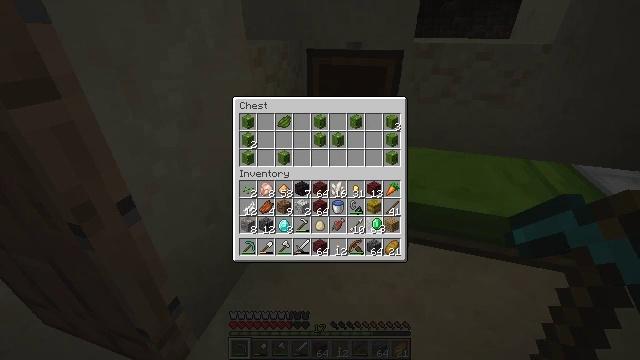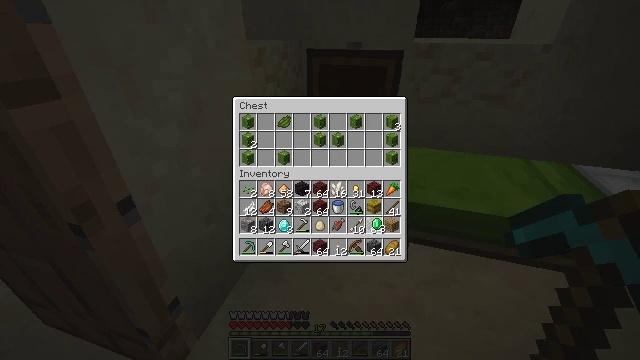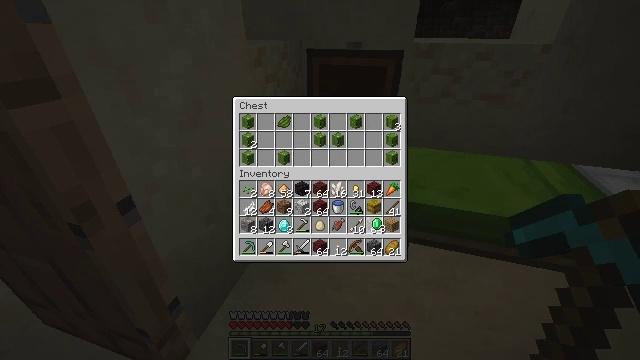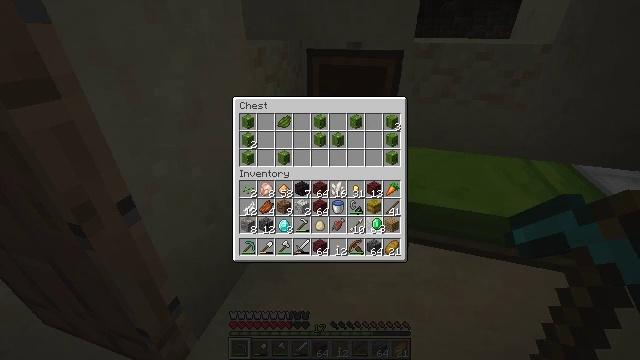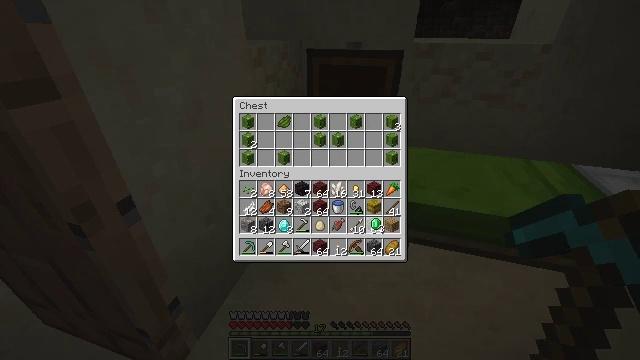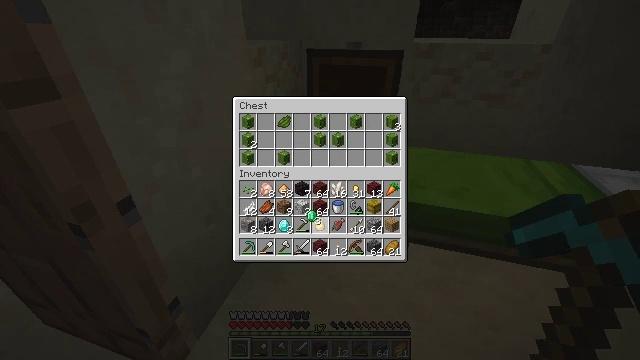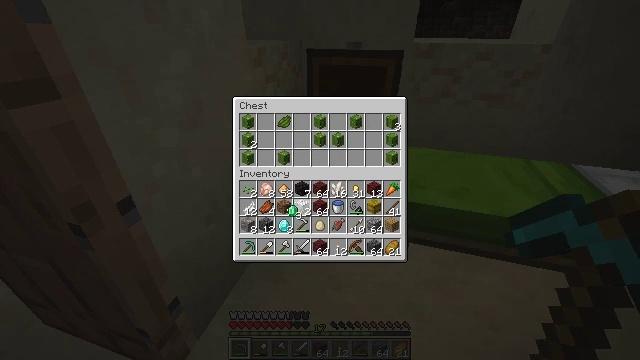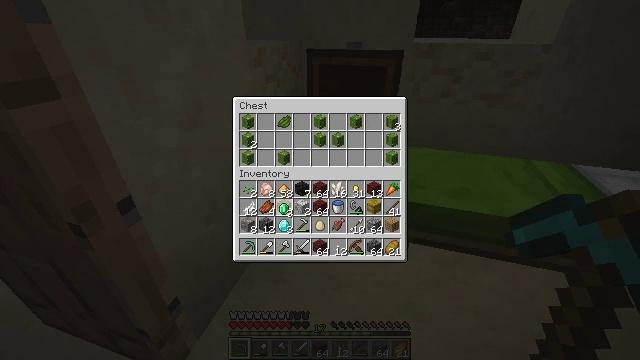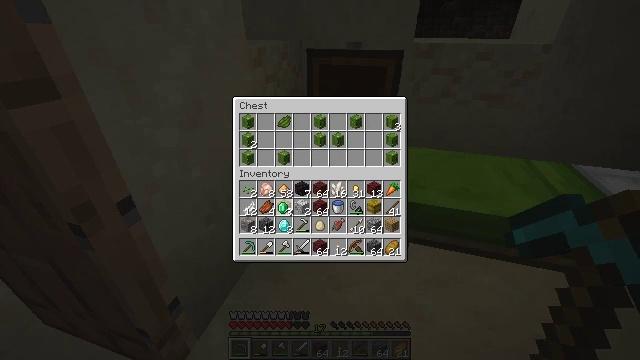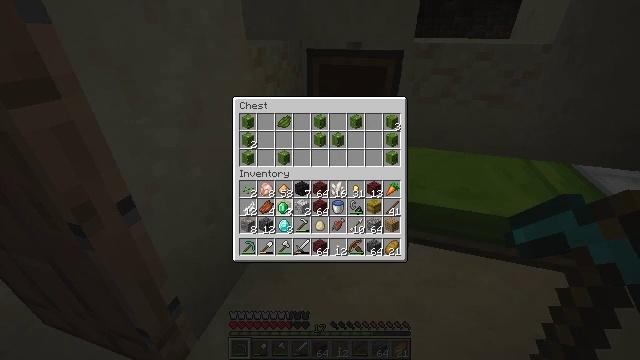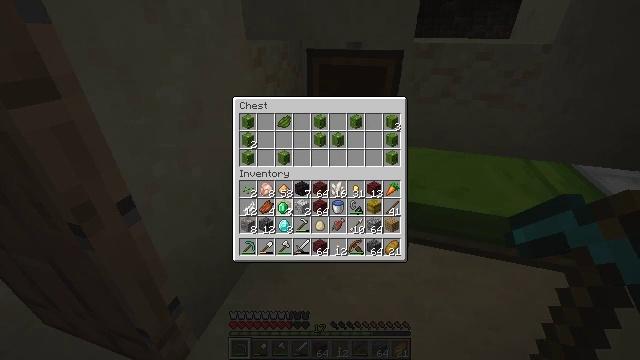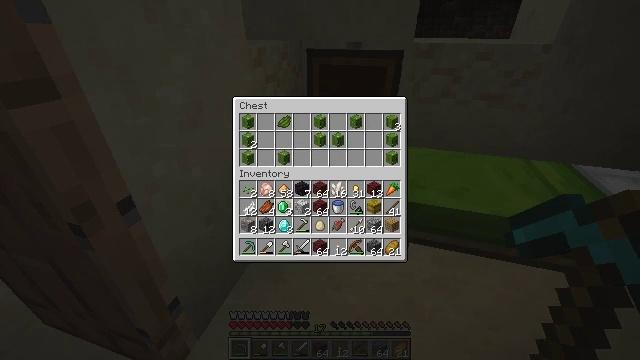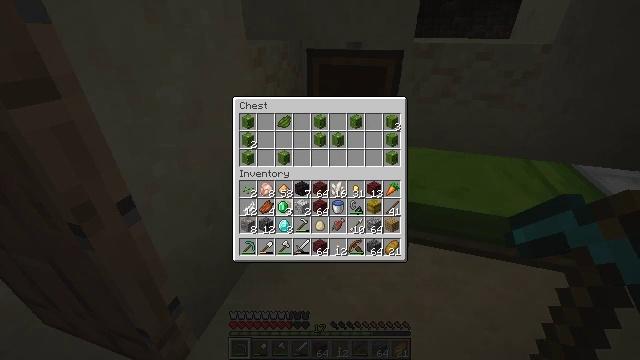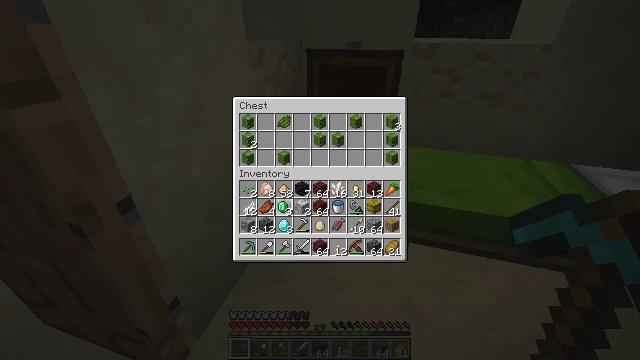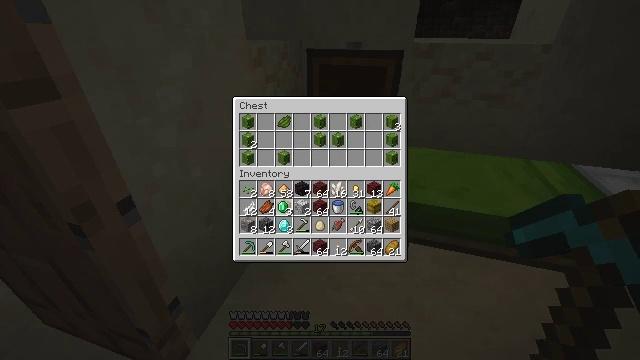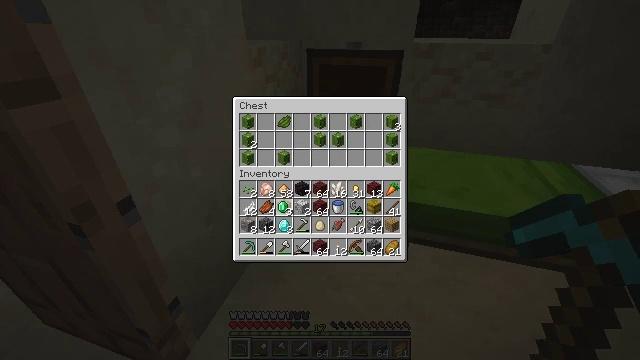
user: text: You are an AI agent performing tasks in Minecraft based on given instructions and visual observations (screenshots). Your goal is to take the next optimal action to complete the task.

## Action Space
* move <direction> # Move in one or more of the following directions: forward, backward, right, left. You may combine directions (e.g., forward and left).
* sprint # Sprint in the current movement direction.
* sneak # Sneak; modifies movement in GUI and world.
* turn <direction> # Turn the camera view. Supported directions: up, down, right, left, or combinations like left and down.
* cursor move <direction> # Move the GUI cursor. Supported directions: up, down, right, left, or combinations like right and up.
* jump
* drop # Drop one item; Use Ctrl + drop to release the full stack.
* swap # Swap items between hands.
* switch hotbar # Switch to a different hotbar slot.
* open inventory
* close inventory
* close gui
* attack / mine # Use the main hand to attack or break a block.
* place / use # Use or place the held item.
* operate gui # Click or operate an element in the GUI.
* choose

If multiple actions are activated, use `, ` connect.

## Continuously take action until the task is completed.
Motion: motion action
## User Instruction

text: Collect the white glazed terracotta by mining it.
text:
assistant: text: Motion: no_op
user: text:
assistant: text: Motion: no_op
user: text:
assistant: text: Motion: no_op
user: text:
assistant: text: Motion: no_op
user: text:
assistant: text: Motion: cursor move left and up
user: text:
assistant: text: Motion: cursor move left
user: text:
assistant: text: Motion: cursor move left
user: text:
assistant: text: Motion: no_op
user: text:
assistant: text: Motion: no_op
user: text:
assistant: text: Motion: no_op
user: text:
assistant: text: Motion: no_op
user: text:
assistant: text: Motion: no_op
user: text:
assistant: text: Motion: operate gui
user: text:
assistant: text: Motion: operate gui
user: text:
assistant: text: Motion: operate gui
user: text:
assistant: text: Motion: no_op
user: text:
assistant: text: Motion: no_op
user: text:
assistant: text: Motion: cursor move up
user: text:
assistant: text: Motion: cursor move up
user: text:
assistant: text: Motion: cursor move up
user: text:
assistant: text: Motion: no_op
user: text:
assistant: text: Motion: no_op
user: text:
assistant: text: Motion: no_op
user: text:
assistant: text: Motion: no_op
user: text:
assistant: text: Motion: no_op
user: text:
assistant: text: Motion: operate gui
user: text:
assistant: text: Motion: operate gui
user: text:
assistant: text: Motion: no_op
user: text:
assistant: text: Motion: no_op
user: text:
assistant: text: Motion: no_op